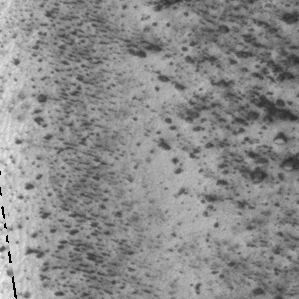
Label: frost